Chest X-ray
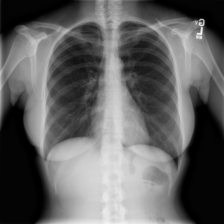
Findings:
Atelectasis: negative
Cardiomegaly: negative
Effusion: negative
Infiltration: negative
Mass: negative
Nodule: negative
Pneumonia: negative
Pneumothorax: negative
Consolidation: negative
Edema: negative
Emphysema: negative
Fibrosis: negative
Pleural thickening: negative
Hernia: negative